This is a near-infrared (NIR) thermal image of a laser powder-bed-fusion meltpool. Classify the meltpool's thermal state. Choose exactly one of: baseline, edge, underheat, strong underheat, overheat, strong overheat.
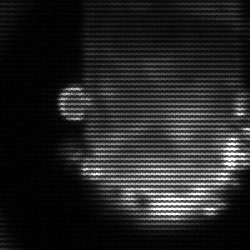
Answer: baseline